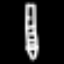
Label: pencil